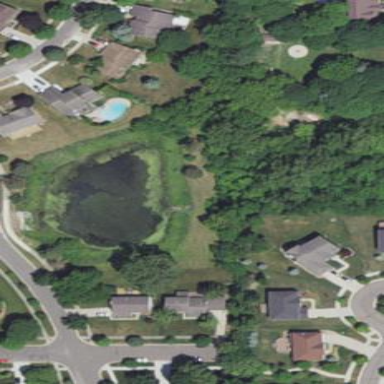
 showcasing the natural beauty of water."